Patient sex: M
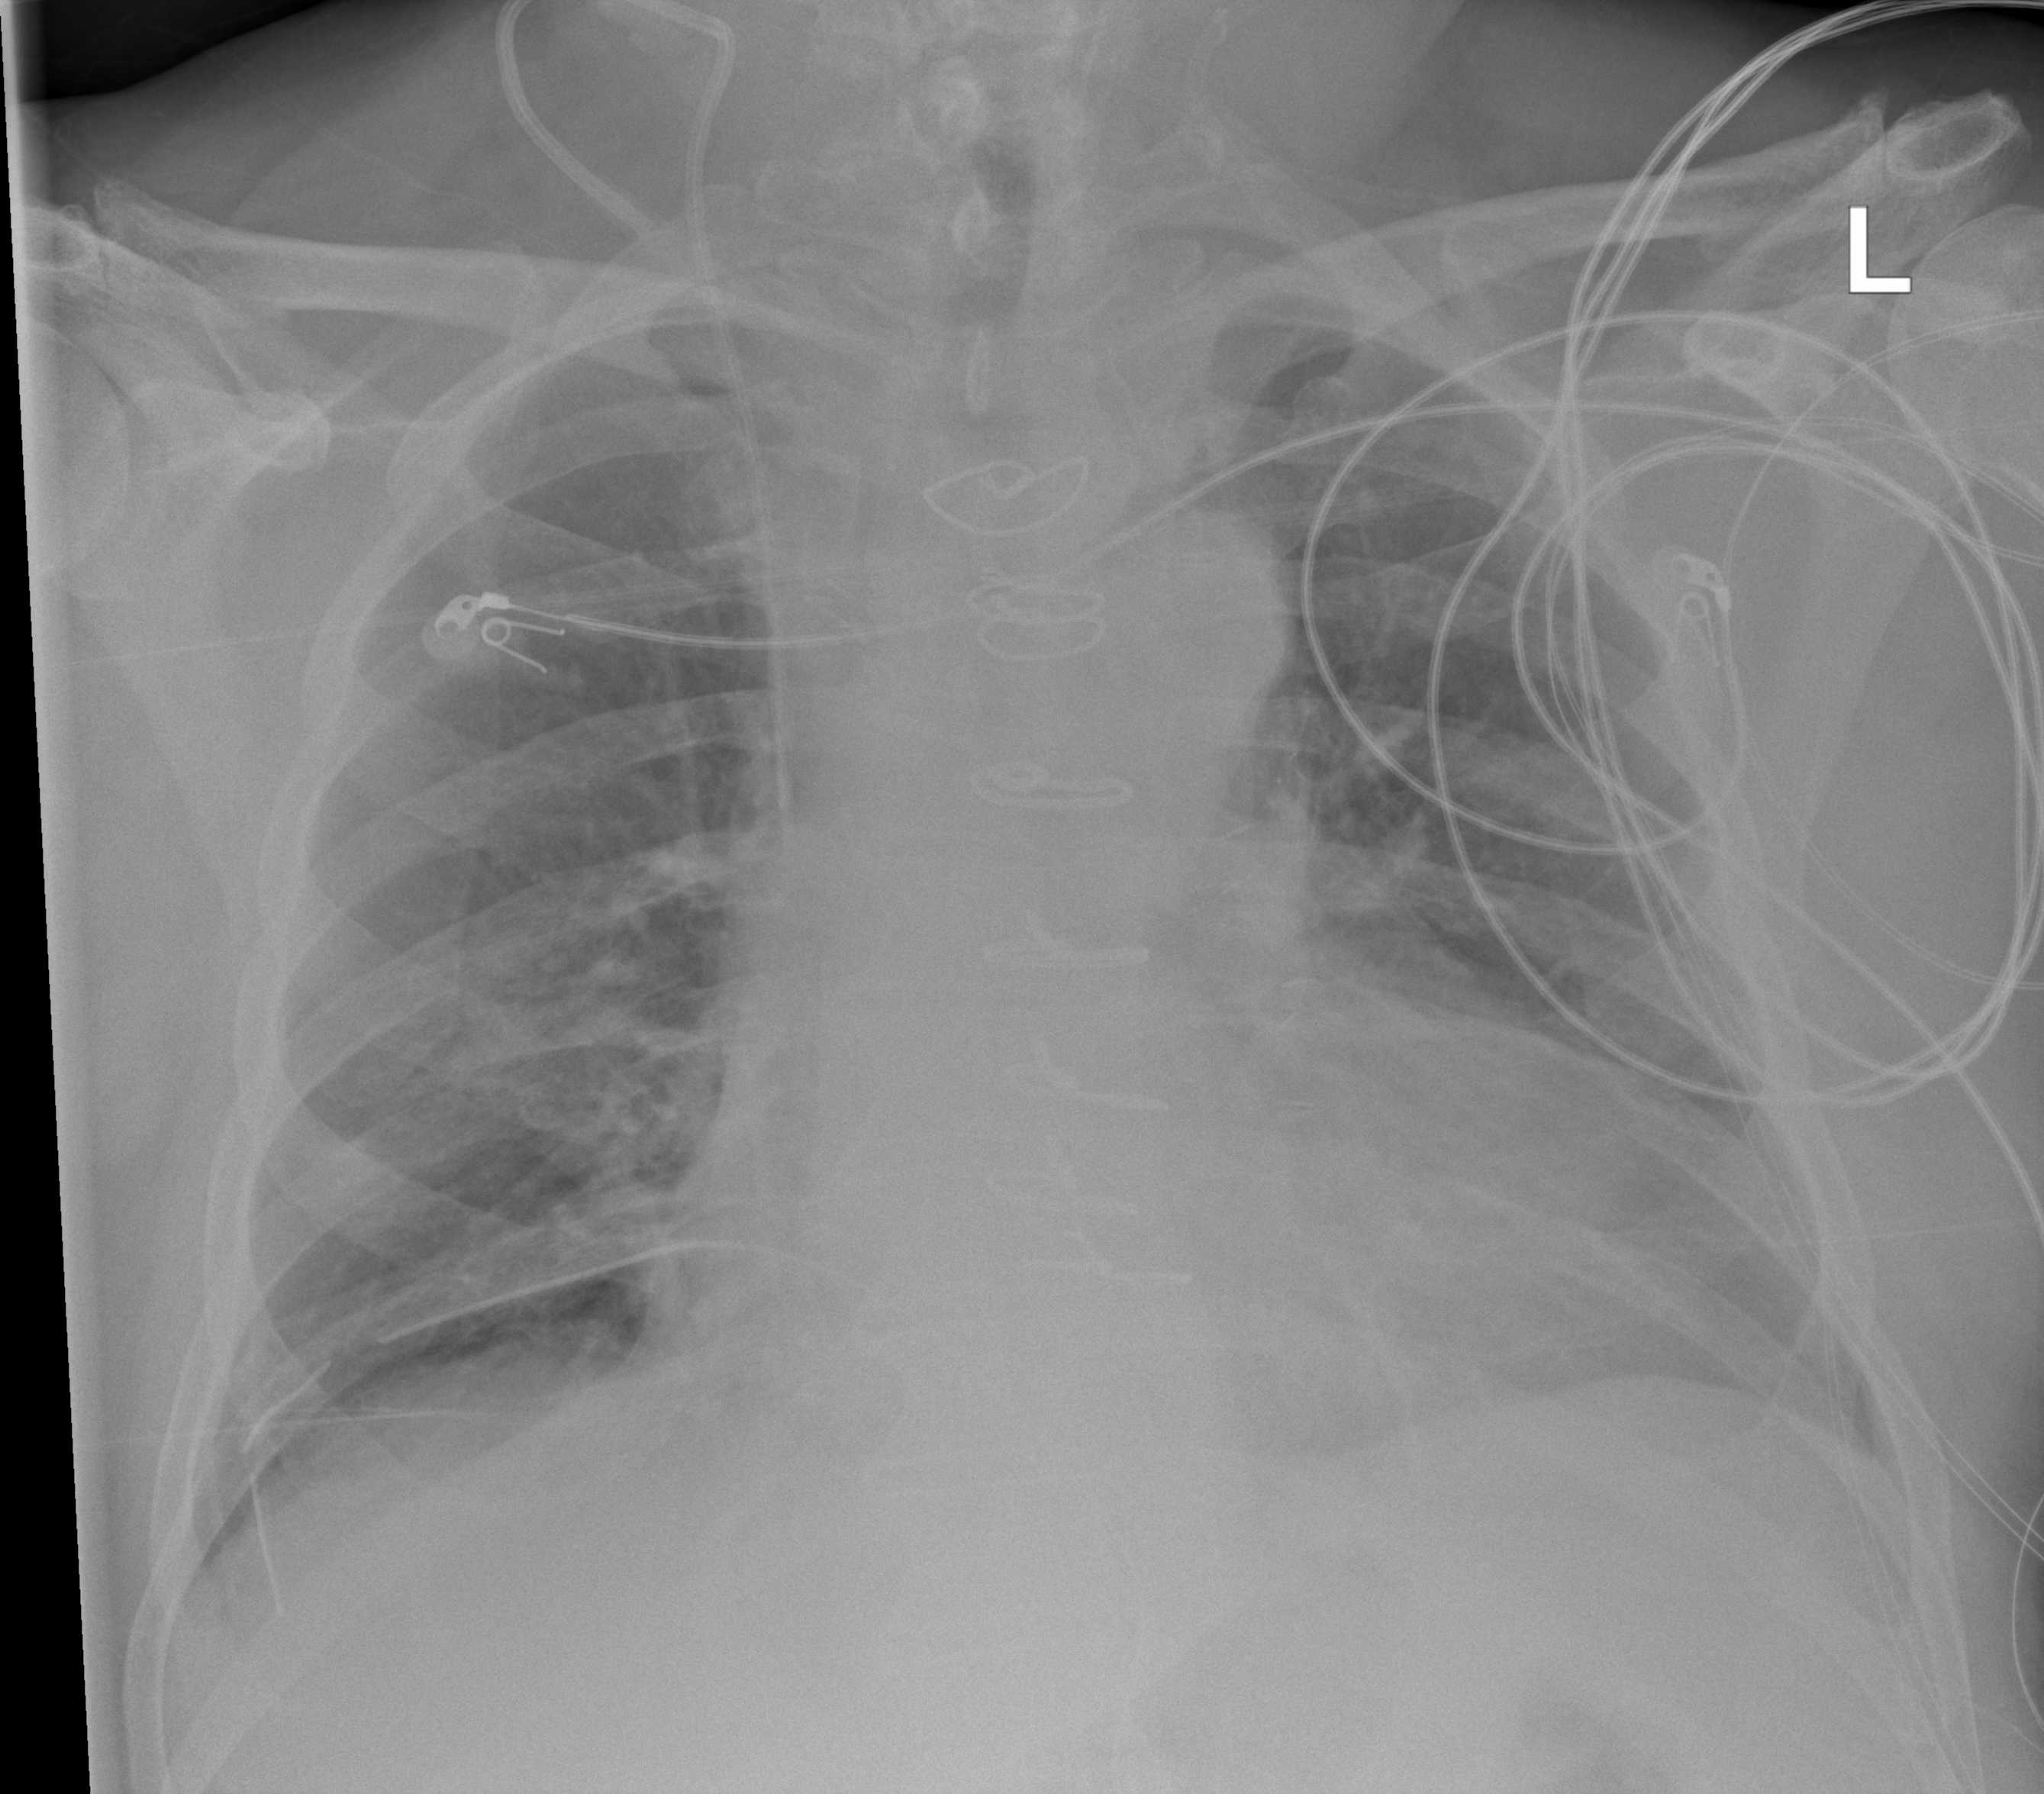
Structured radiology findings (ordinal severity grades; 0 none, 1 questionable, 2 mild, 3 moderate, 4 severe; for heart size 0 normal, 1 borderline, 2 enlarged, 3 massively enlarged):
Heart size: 2
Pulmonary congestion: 2
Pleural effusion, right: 2
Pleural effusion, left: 2
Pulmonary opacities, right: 2
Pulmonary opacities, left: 2
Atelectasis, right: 2
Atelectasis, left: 0